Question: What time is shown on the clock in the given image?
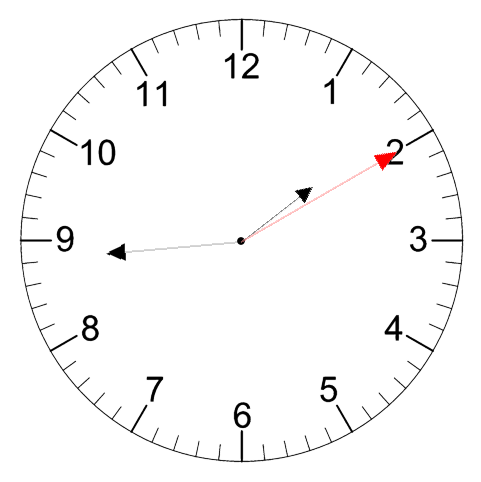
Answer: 01:44:10